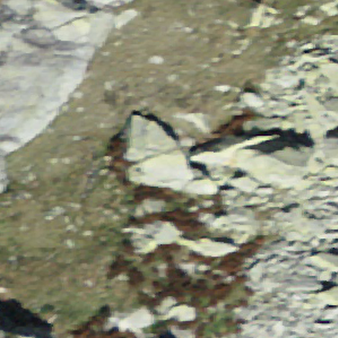
Label: bouldering_area